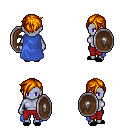
a pixel art fantasy rpg character, female body template, dark elf, purple skin, blue cape, red pants, dark blonde pixie cut hairstyle, black slippers, shield, four views (front, back, left, right), 2x2 character sprite sheet, small pixel art, hard edges, no anti-aliasing